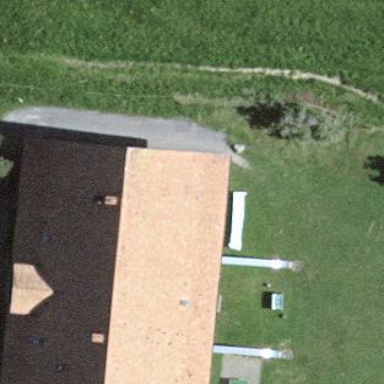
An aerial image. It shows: Hostel building.